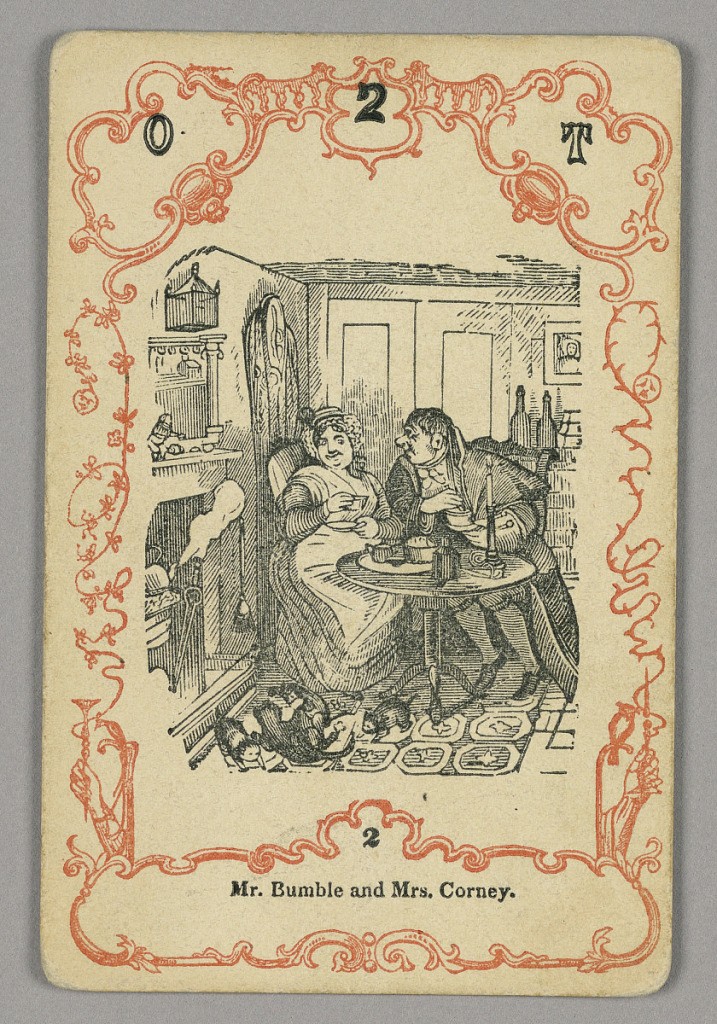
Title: Playing card
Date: ca. 1855
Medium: Red and black ink, paper
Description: Card numbered at top: O 2 T; below central image: 2